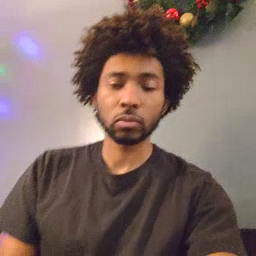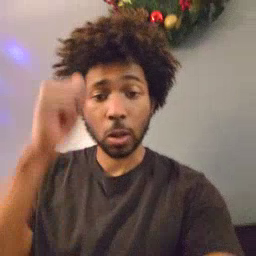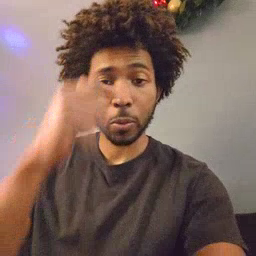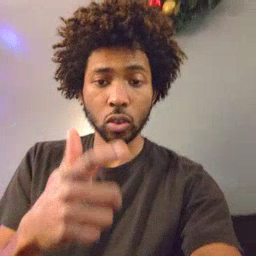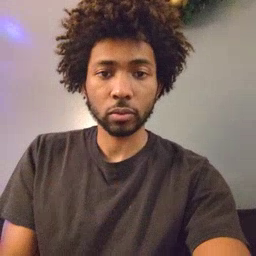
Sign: brother